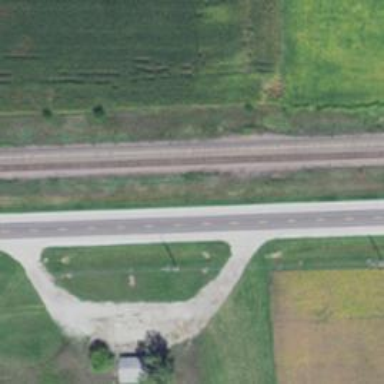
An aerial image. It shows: Asphalt road classified as primary highway.